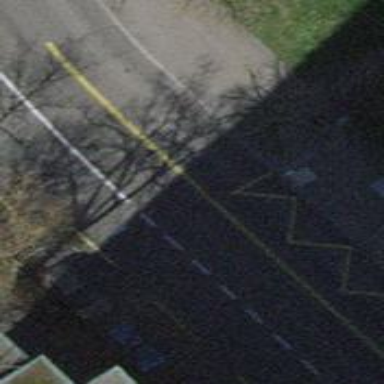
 while cyclists share the busway on the right."